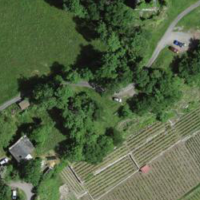
EUNIS habitat code: 44
Species observed at this site:
Ruscus aculeatus
Portulaca oleracea
Hedera helix
Adoxa moschatellina